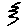
Label: zigzag